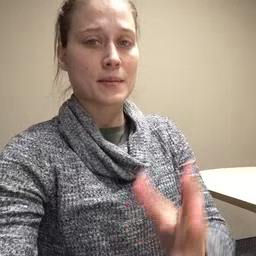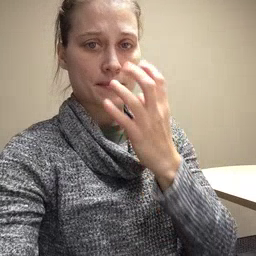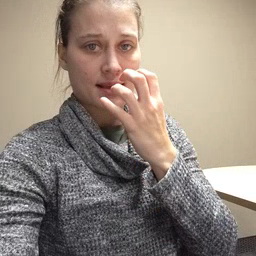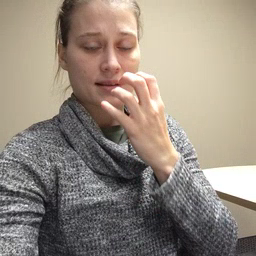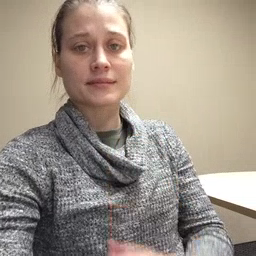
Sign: mad